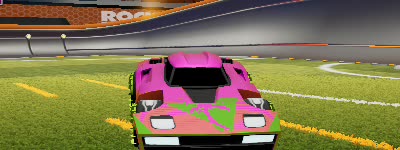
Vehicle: breakout